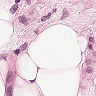
Metastatic tissue present: yes